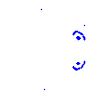
Particle: proton